Aerial crown-view tile of a tropical tree (Barro Colorado Island, Panama), acquired 20250317:
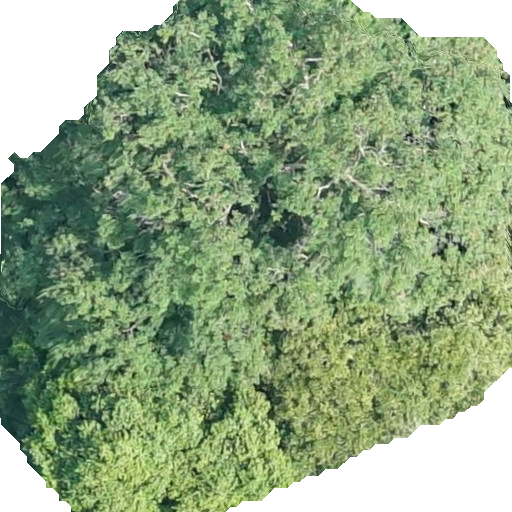
Species: Terminalia oblonga
GBIF accepted scientific name: Terminalia oblonga
Crown area: 340.511 m²